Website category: sports
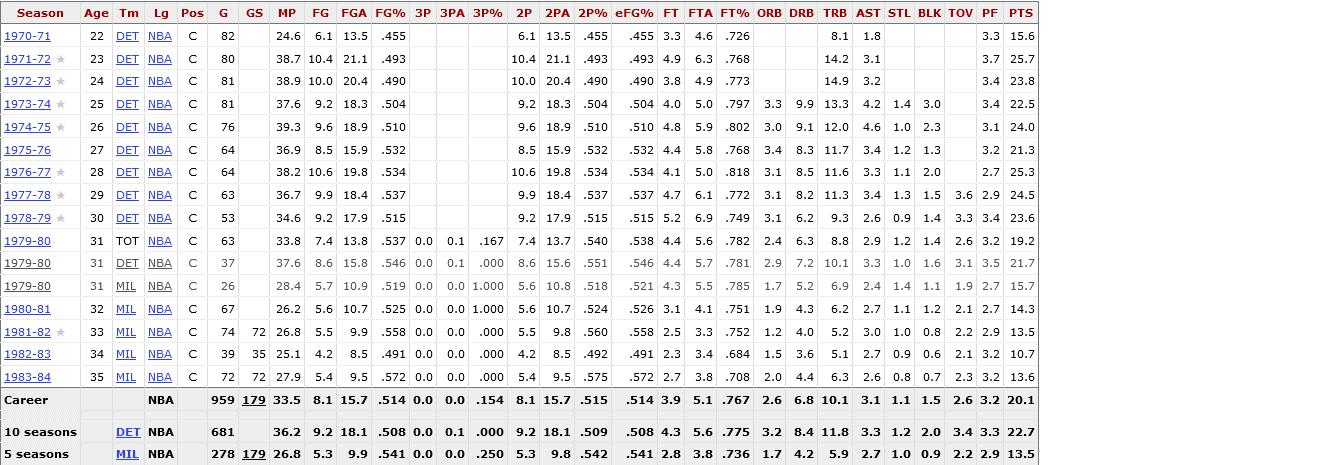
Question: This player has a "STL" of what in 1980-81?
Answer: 1.1

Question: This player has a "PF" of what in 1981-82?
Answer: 2.9

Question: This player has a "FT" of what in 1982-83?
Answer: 2.3

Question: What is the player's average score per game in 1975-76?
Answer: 21.3

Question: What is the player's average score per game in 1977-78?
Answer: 24.5

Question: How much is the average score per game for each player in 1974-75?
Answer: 24.0

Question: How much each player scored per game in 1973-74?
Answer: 22.5

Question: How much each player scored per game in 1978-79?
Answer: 23.6

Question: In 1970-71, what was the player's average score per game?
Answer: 15.6

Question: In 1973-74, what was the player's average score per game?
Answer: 22.5

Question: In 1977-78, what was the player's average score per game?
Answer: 24.5

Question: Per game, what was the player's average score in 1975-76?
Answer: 21.3